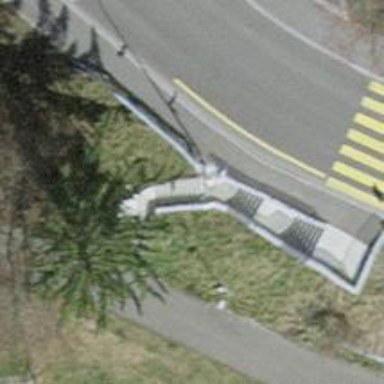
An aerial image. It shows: Road with steps.